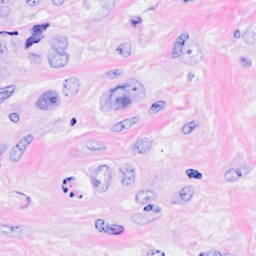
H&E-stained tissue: Breast